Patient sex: M
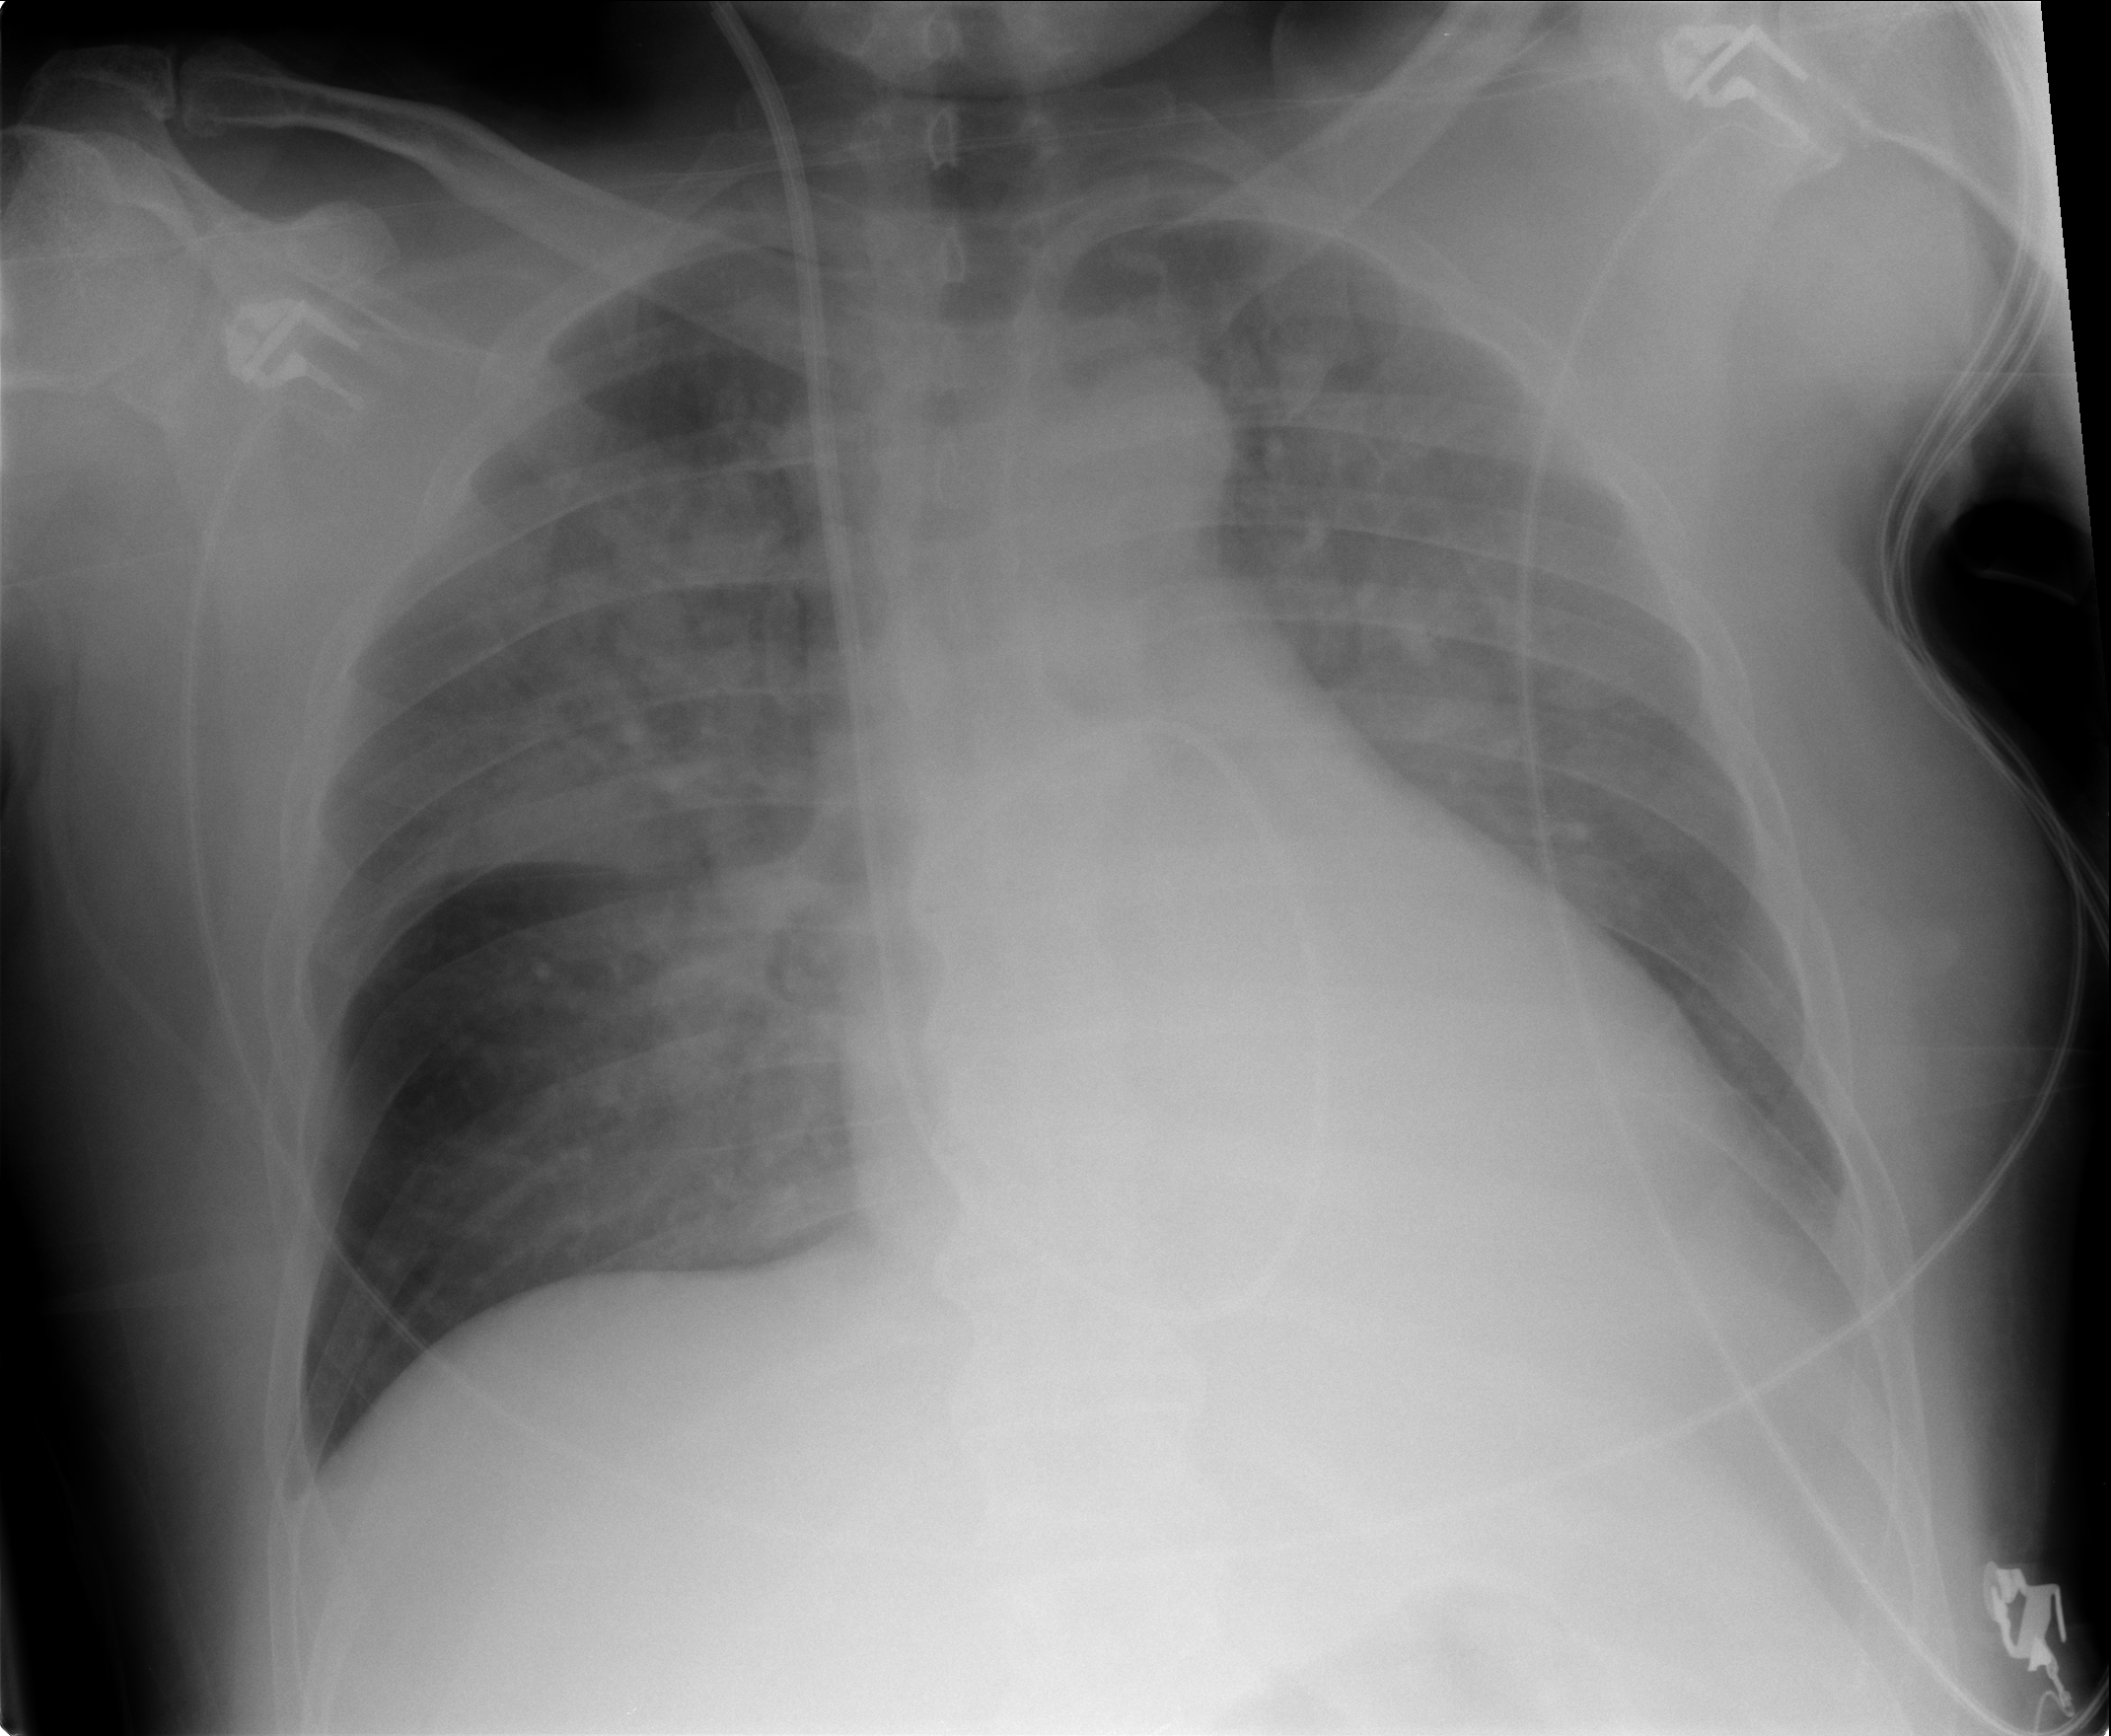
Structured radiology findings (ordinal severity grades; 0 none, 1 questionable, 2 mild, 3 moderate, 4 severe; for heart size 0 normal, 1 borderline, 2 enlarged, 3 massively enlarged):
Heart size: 2
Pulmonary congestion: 3
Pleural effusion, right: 0
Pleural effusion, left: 0
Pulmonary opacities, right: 3
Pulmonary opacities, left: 2
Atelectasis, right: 2
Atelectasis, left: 2